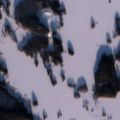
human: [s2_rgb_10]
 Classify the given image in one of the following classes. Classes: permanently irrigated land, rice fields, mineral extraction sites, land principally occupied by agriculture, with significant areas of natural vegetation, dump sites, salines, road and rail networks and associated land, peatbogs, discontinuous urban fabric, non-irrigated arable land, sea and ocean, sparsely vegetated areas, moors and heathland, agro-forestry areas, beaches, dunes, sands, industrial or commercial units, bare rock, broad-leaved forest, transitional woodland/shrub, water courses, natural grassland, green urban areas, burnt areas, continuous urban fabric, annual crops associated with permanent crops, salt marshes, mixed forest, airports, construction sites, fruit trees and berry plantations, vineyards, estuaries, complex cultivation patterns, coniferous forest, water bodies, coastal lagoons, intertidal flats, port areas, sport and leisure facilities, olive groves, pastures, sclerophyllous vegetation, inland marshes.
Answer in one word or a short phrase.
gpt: coniferous forest, mixed forest, water bodies